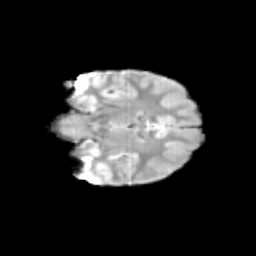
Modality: T2w
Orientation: coronal
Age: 12
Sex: female
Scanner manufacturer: siemens
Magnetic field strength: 3 T
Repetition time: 3.8 s
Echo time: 0.07 s